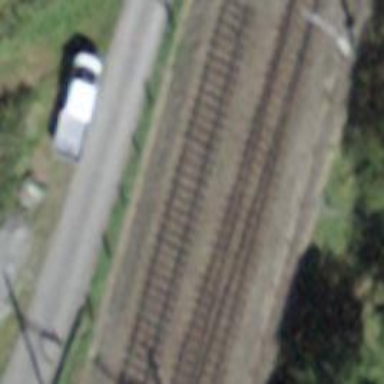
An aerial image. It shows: Single-track electrified railway with contact line.